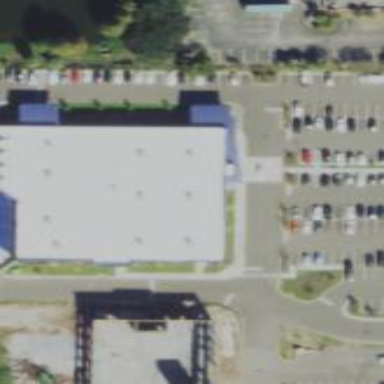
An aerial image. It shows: Building.